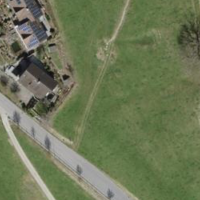
EUNIS habitat code: 24
Species observed at this site:
Anguis fragilis
Helix pomatia